Interaction volume radius: 10 \u00c5
Interaction volume height: 15 \u00c5
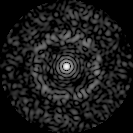
Disorder parameter: 0.8483